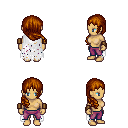
a pixel art fantasy rpg character, female body template, human, tanned skin, white tattered cape, magenta pants, brunette right-swept hairstyle, leather bracers, four views (front, back, left, right), 2x2 character sprite sheet, small pixel art, hard edges, no anti-aliasing